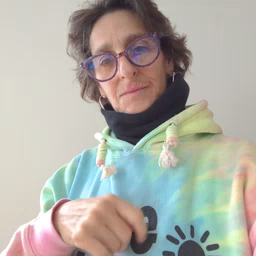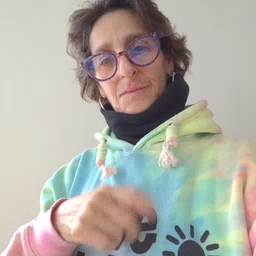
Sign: wet